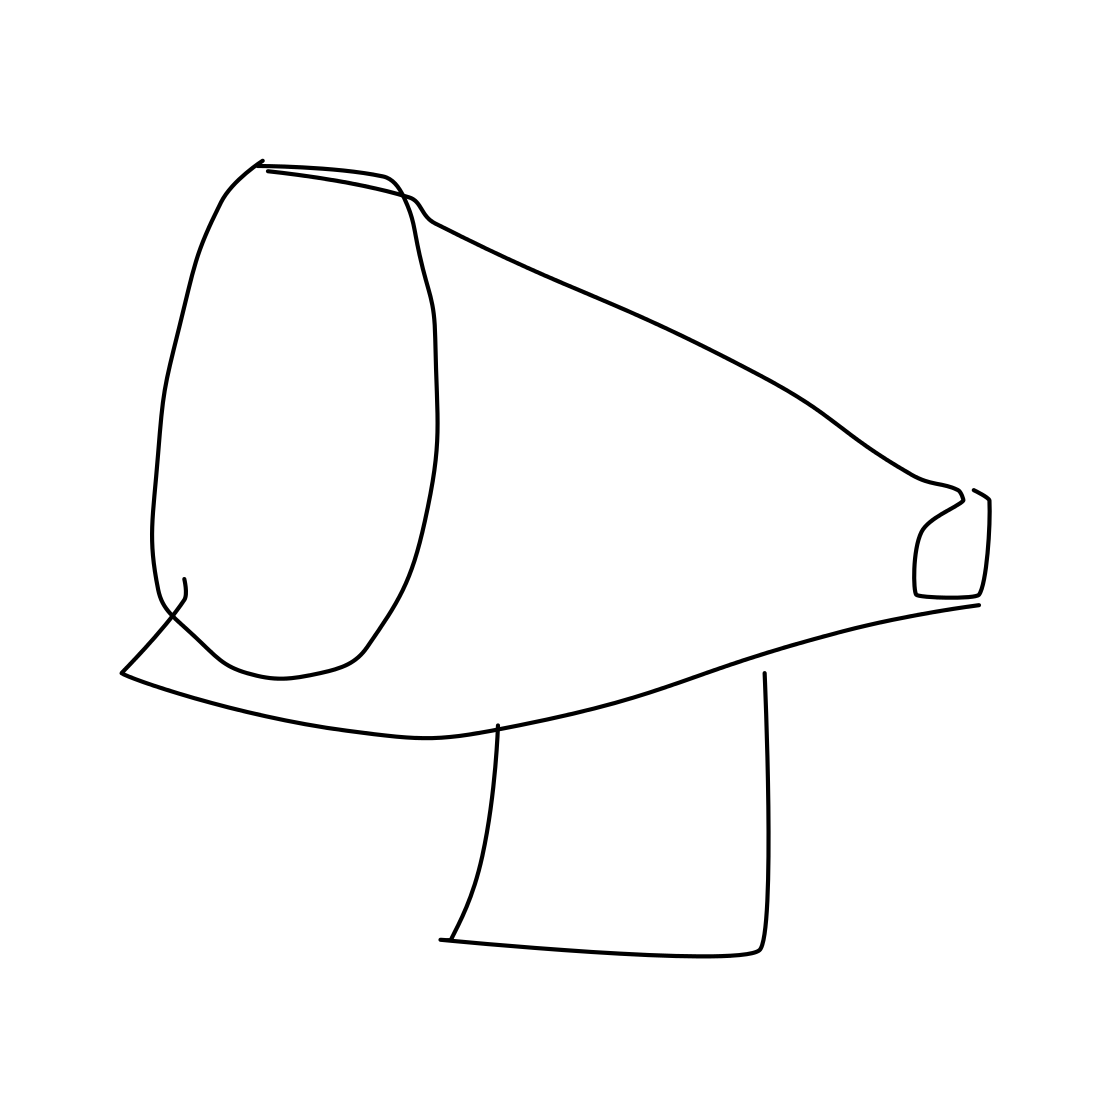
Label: megaphone